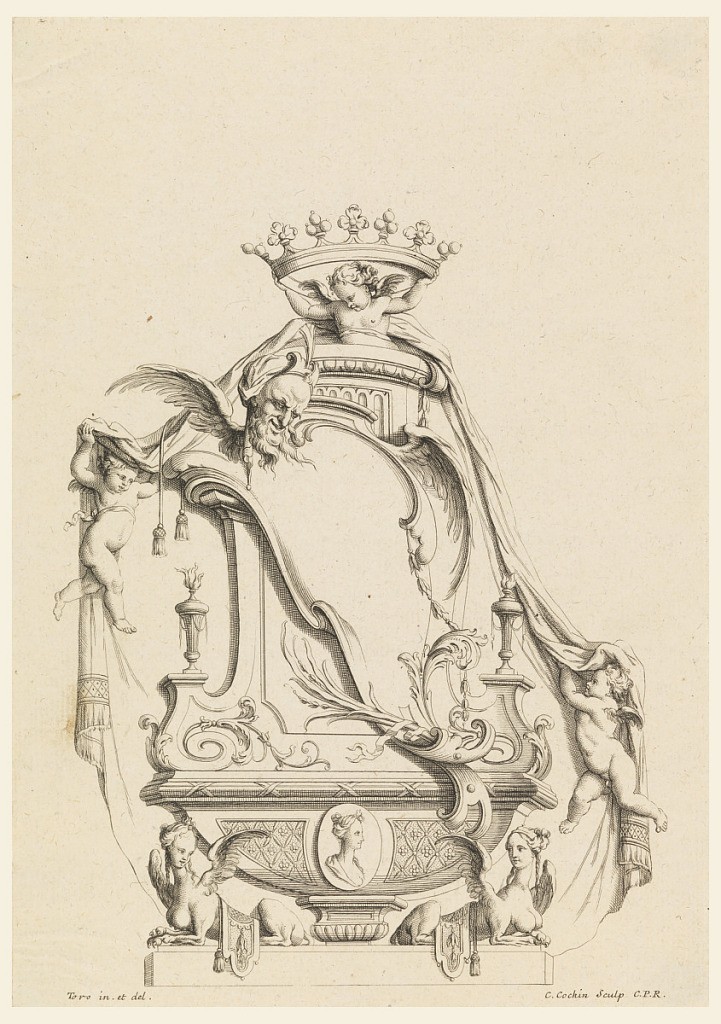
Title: Design for Cartouche from "Cartouches Nouvellement Inventez"
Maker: Charles-Nicolas Cochin the younger, French, 1715–1790
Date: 18th century
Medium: Etching on paper
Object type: Print
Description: Empty cartouche with crown, female cameo portrait, and two female griffins.